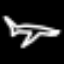
Label: airplane